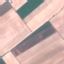
Label: AnnualCrop